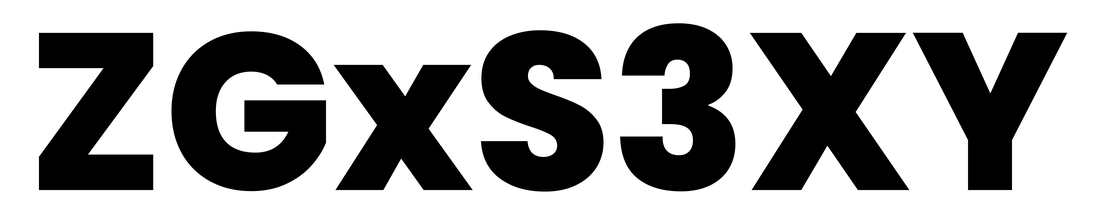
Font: Poppins-ExtraBold